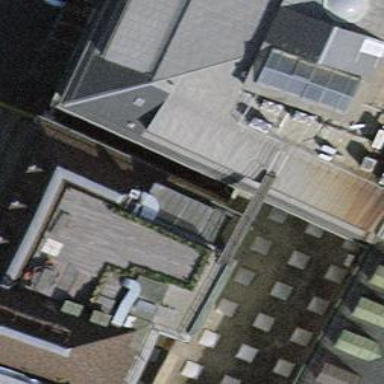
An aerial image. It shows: View of roof of building.